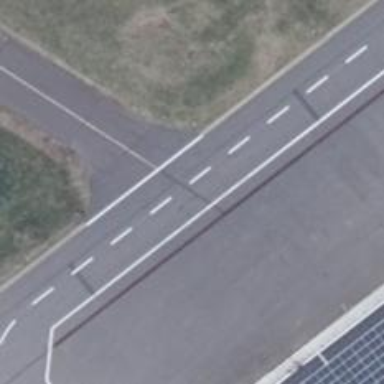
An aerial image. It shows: View of taxiway at the airport.